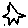
Label: star